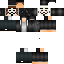
A male skeleton skin with dark skin, wearing brown helmet dressed in a black hoodie and black pants, featuring a closed mouth.